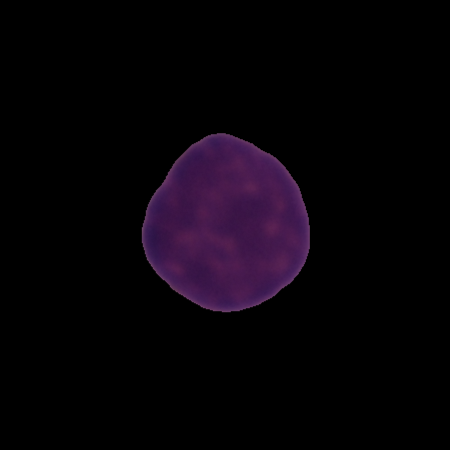
Label: healthy